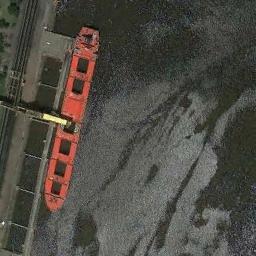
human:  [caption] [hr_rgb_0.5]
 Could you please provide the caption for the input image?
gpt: The red ship is docked at the dock .

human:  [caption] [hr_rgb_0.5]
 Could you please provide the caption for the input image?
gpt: There are some roads beside a red boat .

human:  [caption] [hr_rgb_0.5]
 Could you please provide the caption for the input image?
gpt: There is a ship in the green water on the shore .

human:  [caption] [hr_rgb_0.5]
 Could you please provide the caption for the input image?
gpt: An orange-red bulk carrier docked by the dock with powdery materials on the dock .

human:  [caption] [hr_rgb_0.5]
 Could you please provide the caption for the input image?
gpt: The orange ship is docked at the harbor .